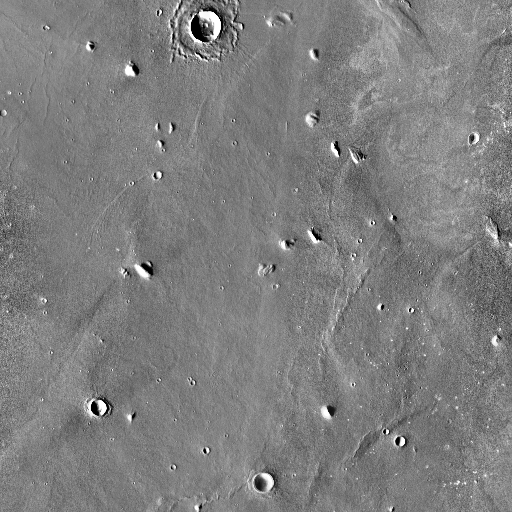
Crater classes present: Background, Other, Layered